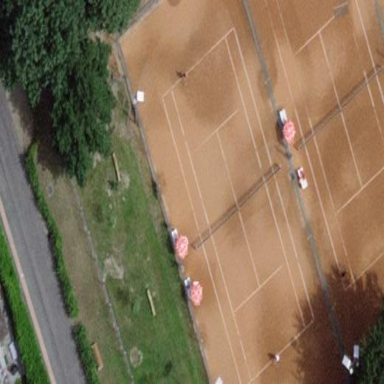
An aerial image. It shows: Tennis court on pitch designated for leisure land.